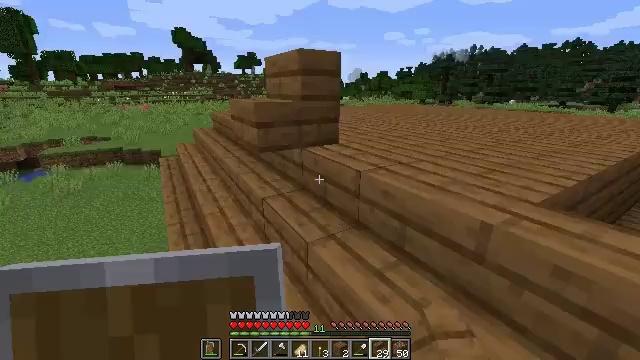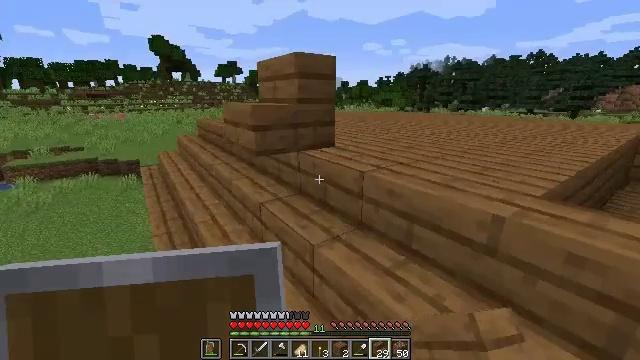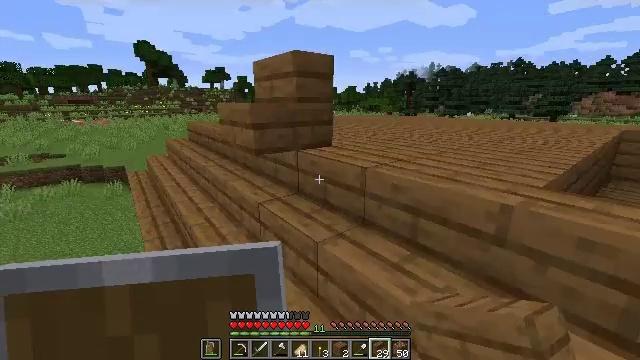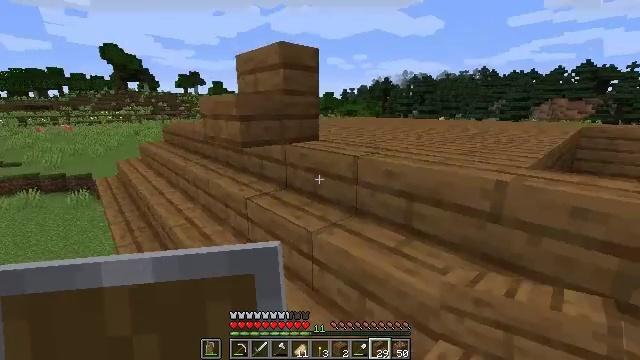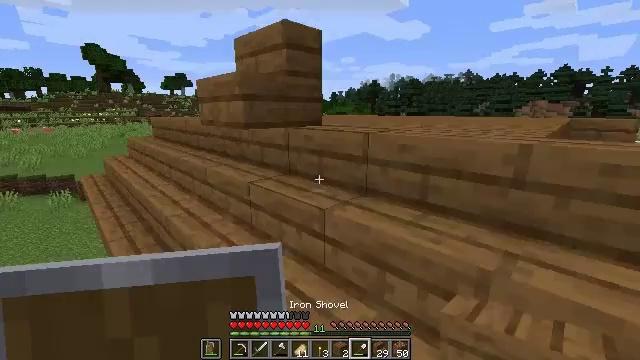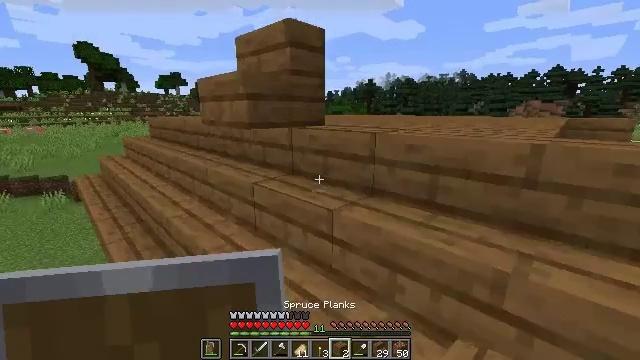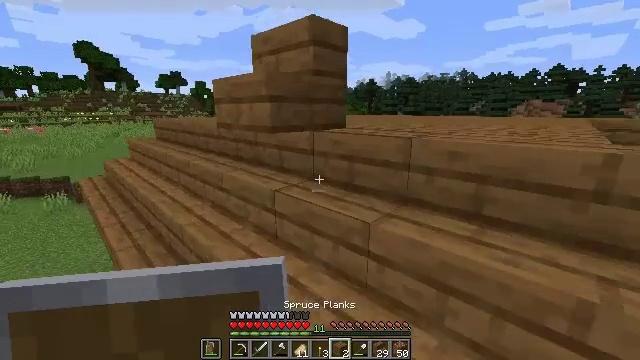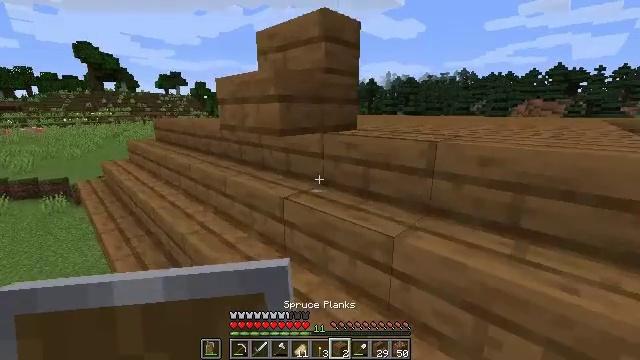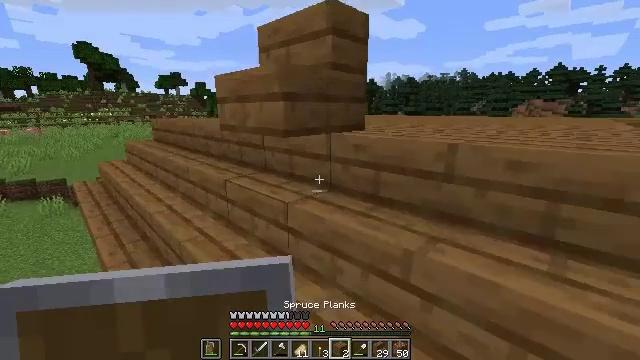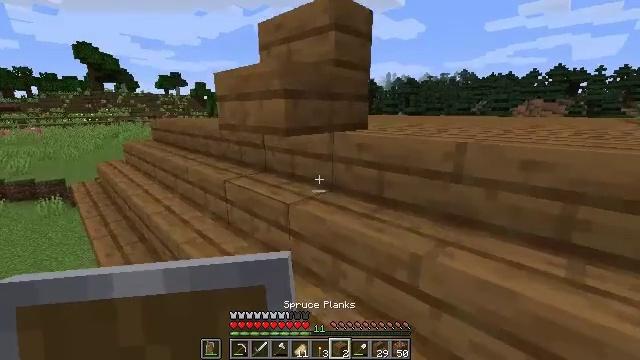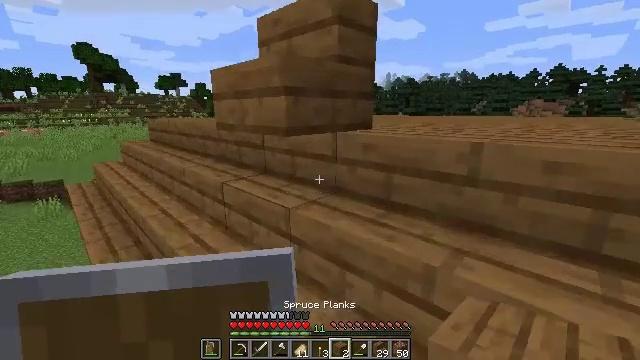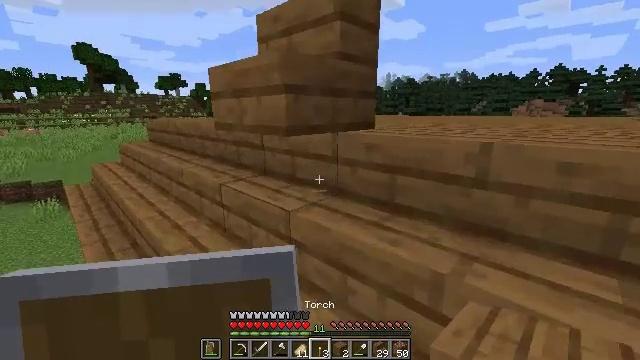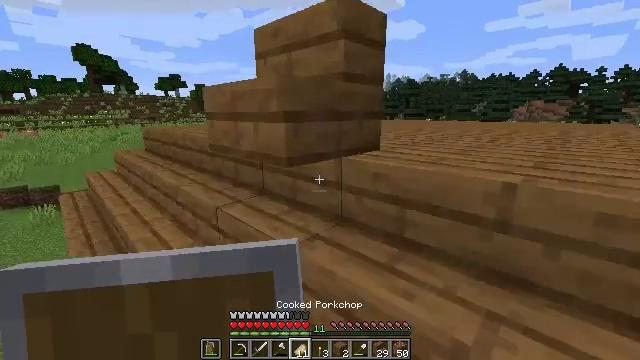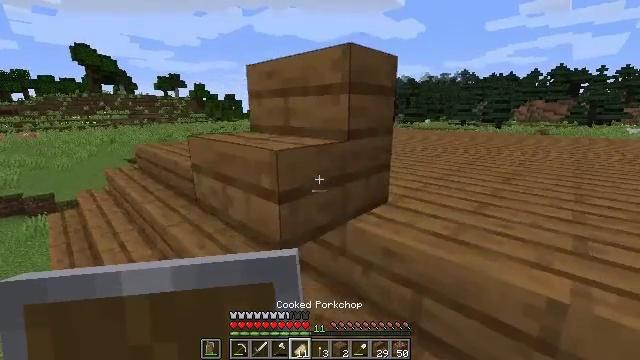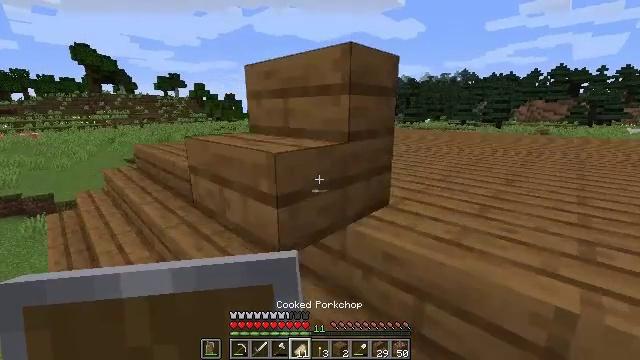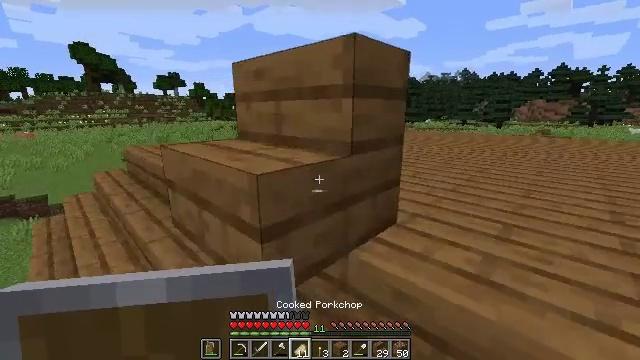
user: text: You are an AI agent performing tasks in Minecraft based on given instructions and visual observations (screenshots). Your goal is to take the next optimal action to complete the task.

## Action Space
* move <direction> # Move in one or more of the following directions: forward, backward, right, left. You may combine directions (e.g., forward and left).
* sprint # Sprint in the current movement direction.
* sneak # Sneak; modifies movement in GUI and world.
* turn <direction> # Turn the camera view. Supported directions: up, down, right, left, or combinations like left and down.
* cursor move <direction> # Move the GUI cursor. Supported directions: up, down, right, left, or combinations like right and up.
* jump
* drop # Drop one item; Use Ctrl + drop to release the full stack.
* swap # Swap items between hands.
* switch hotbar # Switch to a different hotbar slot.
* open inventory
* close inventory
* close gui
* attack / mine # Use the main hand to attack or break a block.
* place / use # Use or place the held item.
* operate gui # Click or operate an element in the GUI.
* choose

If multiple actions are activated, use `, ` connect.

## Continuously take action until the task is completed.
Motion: motion action
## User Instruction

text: Attack the spruce stairs to remove them.
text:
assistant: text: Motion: move left, turn right and up
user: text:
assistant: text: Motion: move forward and move left, turn right and up
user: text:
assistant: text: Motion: move forward and move left, turn right and up
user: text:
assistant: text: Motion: move forward and move left, turn right
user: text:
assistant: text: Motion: move forward and move left
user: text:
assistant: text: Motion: move forward
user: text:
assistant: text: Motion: move forward
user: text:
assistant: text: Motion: no_op
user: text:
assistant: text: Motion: no_op
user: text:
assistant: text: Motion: move forward
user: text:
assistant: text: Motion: move forward
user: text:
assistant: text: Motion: move forward
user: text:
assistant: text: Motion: move forward
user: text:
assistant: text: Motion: move forward
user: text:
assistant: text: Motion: move forward
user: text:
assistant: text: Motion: move forward
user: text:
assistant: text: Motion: no_op
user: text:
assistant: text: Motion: no_op
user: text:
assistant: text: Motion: no_op
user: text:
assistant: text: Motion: no_op
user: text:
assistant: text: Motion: no_op
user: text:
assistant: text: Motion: turn left and down
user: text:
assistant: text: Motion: no_op
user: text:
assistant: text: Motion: turn left and down, attack / mine
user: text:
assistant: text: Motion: turn down, attack / mine
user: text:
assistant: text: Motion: turn down, attack / mine
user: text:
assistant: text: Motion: turn down, attack / mine
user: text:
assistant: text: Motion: attack / mine
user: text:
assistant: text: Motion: turn right and down, attack / mine
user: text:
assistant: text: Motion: attack / mine